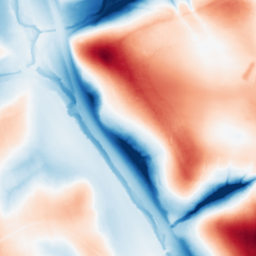
Category: trend_removal
Decomposition family: local_polynomial
Decomposition parameters: window_size: 101
degree: 1
Upsampling method: cubic_mitchell
Upsampling parameters: scale: 4
Upsampling scale: 4